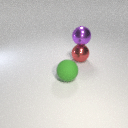
large purple metal sphere above large red metal sphere